Field crop: maize
Growth stage: 2
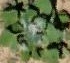
Species: chenopodium